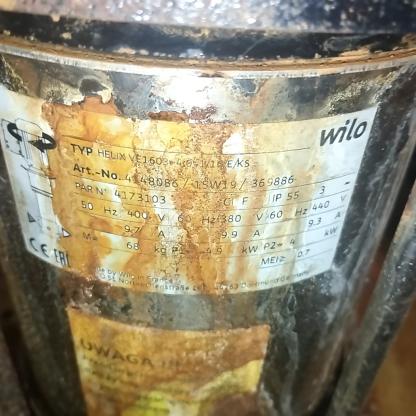
Klasa: tabliczka-znamionowa